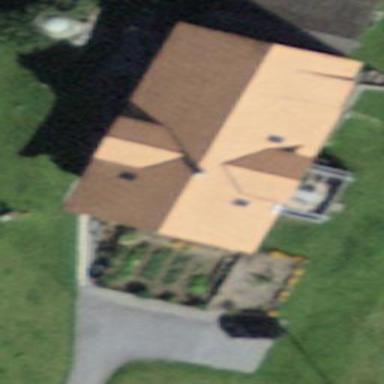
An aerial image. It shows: Farm building.